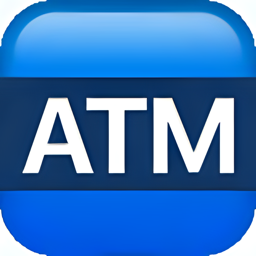
Name: automated teller machine
Emoji: 🏧
Group: Symbols
Sub-group: transport-sign